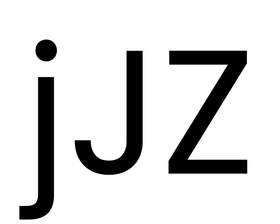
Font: Poppins-Regular